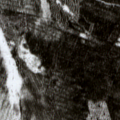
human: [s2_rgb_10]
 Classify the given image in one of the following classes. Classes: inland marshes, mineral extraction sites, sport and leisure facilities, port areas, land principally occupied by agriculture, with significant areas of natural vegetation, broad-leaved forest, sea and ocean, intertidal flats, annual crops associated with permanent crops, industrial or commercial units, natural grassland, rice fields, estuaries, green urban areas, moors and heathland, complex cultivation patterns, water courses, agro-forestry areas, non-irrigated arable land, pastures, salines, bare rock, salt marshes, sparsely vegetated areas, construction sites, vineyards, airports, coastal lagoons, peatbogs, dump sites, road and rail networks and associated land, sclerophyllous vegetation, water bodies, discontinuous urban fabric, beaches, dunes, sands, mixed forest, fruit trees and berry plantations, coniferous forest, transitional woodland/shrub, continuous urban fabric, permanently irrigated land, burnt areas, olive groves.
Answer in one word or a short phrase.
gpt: coniferous forest, mixed forest